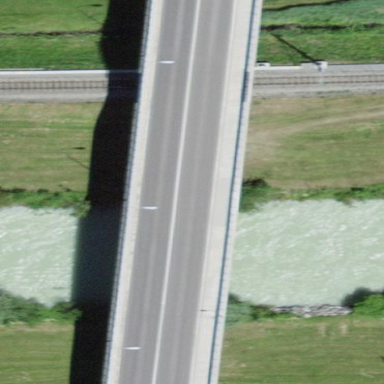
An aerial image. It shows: Man-made bridge.